Field crop: maize
Growth stage: 2
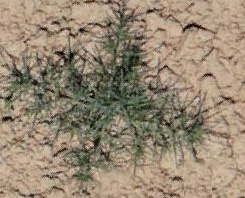
Species: salsola